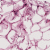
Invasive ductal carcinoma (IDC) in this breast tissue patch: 0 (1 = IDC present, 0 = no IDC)